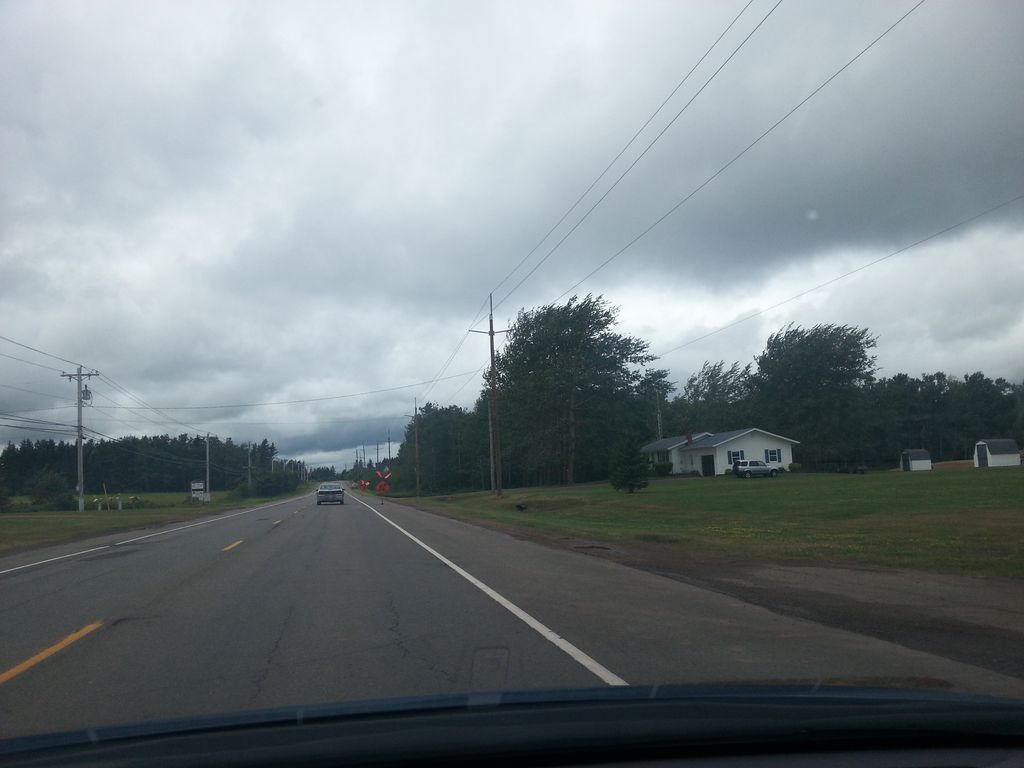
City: charlottetown